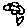
Label: flower